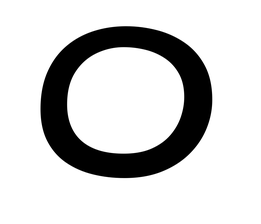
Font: Gluten_Light